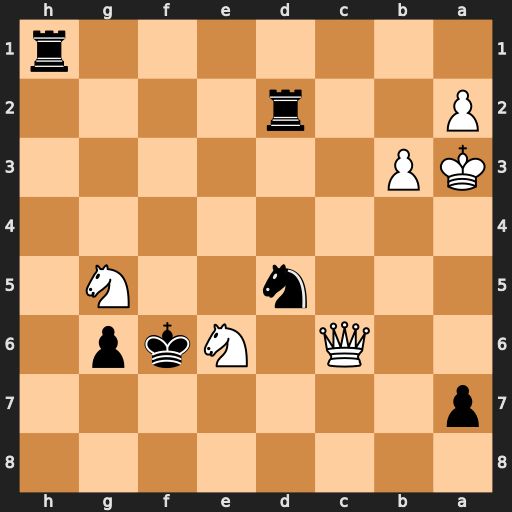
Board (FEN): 8/p7/2Q1Nkp1/3n2N1/8/KP6/P2r4/7r
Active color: b
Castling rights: -
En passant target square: -
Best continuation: Rxa2+ Kxa2 Nb4+ Ka3 Nxc6